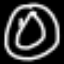
Label: donut